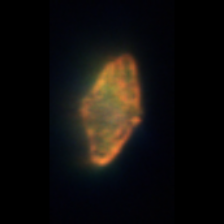
Taxon: Akashiwo
Group: Dinoflagellates